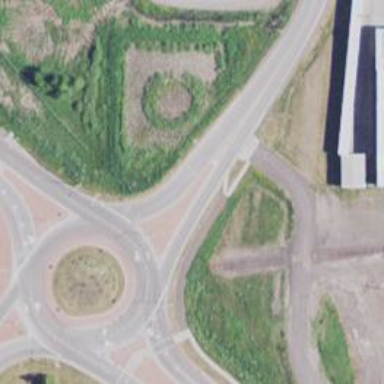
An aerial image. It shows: Roundabout at primary highway.